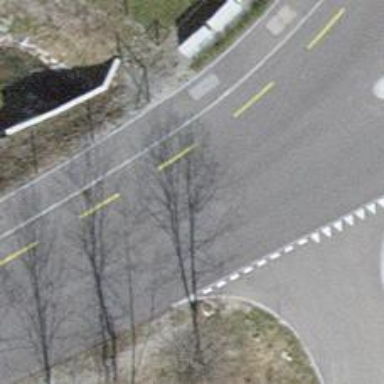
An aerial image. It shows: Tertiary road with asphalt surface.